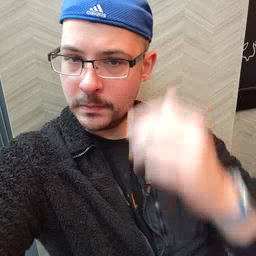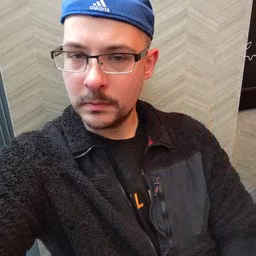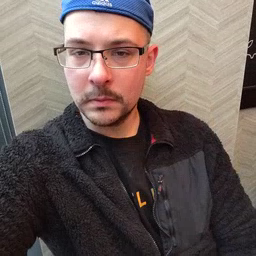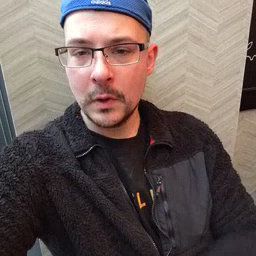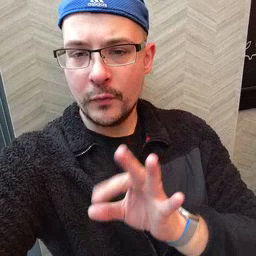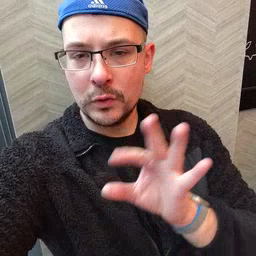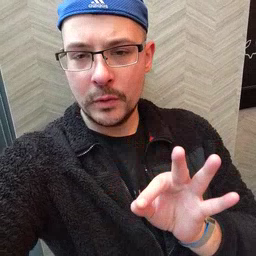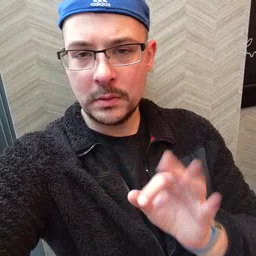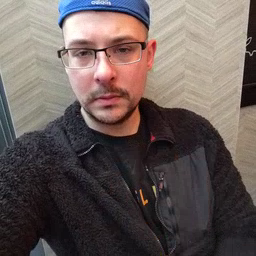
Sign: frenchfries